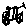
Label: circle